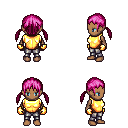
a pixel art fantasy rpg character, female body template, human, dark skin, gold chest armor, metal pants, pink twin-tailed hairstyle, gold gloves, four views (front, back, left, right), 2x2 character sprite sheet, small pixel art, hard edges, no anti-aliasing